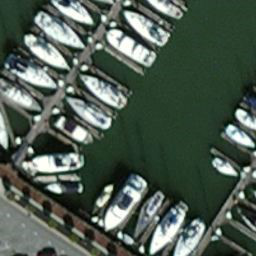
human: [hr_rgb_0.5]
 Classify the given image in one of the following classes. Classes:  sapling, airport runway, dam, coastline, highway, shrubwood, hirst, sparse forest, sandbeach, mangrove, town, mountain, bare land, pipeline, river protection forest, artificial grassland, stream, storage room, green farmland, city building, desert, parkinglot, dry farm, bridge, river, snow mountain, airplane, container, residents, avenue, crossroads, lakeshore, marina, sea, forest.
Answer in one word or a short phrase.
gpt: marina